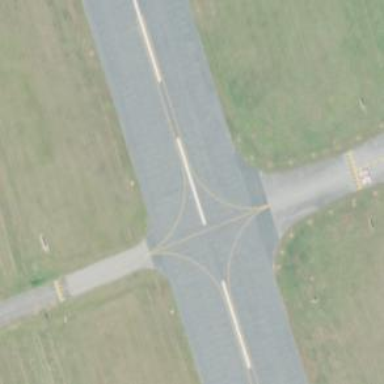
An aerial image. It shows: View of taxiway at the airport.